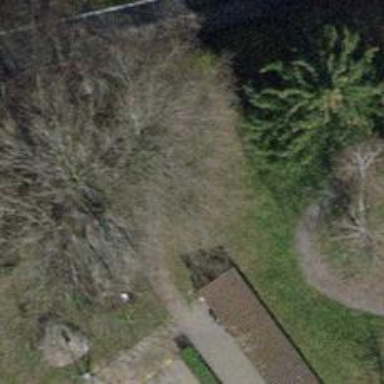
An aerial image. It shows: Brown bench in the vicinity.